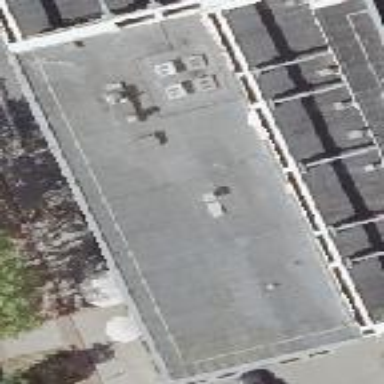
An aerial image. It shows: Commercial building with flat roof.